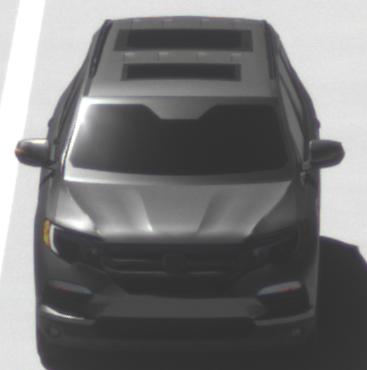
Make: Honda
Model: Pilot
Detailed model: 3
Model produced from: 2015
Model produced until: 2022
Doors: 5
Color: gray
Road condition: dry road
Daytime: midday
Contrast: high contrast